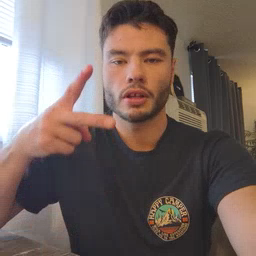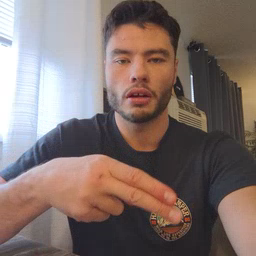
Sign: cut